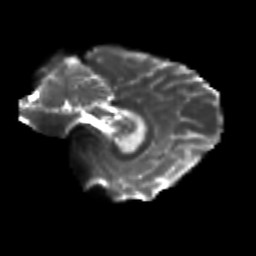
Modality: T2w
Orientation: sagittal
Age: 25
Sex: female
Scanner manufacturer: siemens
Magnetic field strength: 3 T
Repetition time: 3.5 s
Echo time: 0.104 s